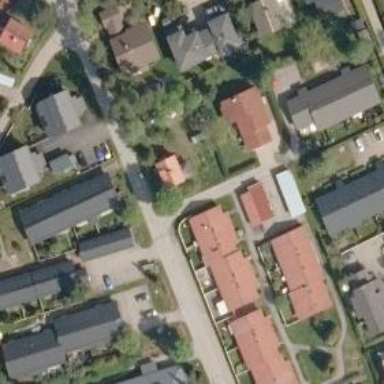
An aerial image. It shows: Asphalt footway.